Question: Look at the screen below (I'm using ):

Adding a padding can solve this problem but it is not responsive for mobile devices. Is there a better way to this?
'''
<link href="https://maxcdn.bootstrapcdn.com/bootstrap/4.0.0/css/bootstrap.min.css" rel="stylesheet" integrity="sha384-Gn5384xqQ1aoWXA+058RXPxPg6fy4IWvTNh0E263XmFcJlSAwiGgFAW/dAiS6JXm" crossorigin="anonymous">
<section>
<div class="container-fluid">
<div class="row">
<div class="col-md-6 bg-primary text-white ">
<h1>header 1</h1>
<p>Lorem ipsum dolor sit amet, consectetur adipisicing elit. Porro laboriosam est obcaecati veniam optio natus officiis tempora eum odit, cum dolores similique inventore neque? Error id eligendi ducimus, natus explicabo.20</p>
</div>
<div class="col-md-6 ">
<h1>Header 1</h1>
<p>Lorem ipsum dolor sit amet, consectetur adipisicing elit. Porro laboriosam est obcaecati veniam optio natus officiis tempora eum odit, cum dolores similique inventore neque? Error id eligendi ducimus, natus explicabo.20</p>
</div>
</div>
</div>
</section>
<section>
<div class="container">
<div class="row">
<div class="col-md-6 bg-primary text-white ">
<h1>Header 2</h1>
<p>Lorem ipsum dolor sit amet, consectetur adipisicing elit. Porro laboriosam est obcaecati veniam optio natus officiis tempora eum odit, cum dolores similique inventore neque? Error id eligendi ducimus, natus explicabo.20</p>
</div>
<div class="col-md-6">
<h1>Header 2</h1>
<p>Lorem ipsum dolor sit amet, consectetur adipisicing elit. Porro laboriosam est obcaecati veniam optio natus officiis tempora eum odit, cum dolores similique inventore neque? Error id eligendi ducimus, natus ex plicabo.20
</p>
</div>
</div>
</div>
</section>
'''
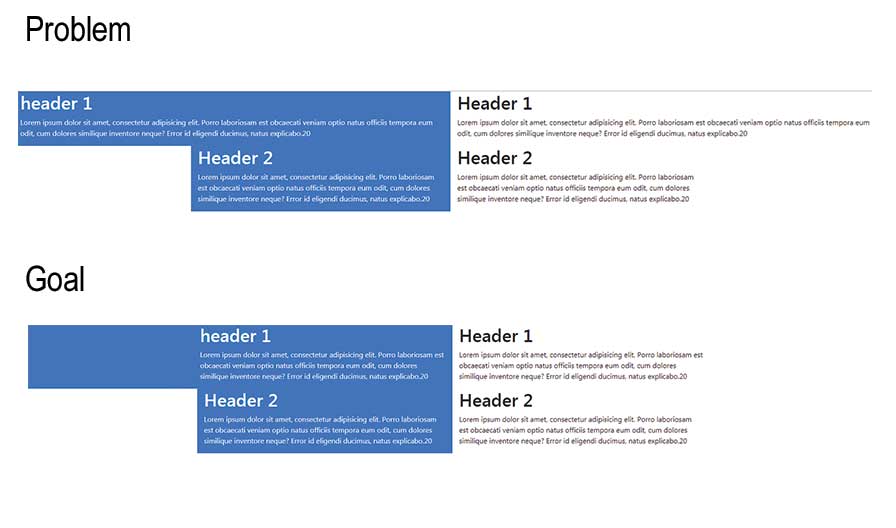
Answer: Check below upsated html
'''
<link href="https://maxcdn.bootstrapcdn.com/bootstrap/4.0.0/css/bootstrap.min.css" rel="stylesheet" integrity="sha384-Gn5384xqQ1aoWXA+058RXPxPg6fy4IWvTNh0E263XmFcJlSAwiGgFAW/dAiS6JXm" crossorigin="anonymous">
<section>
<div class="container-fluid">
<div class="row">
<div class="col-md-3 col-md-offset-3 bg-primary"></div>
<div class="col-md-3 bg-primary text-white ">
<h1>header 1</h1>
<p>Lorem ipsum dolor sit amet, consectetur adipisicing elit. Porro laboriosam est obcaecati veniam optio natus officiis tempora eum odit, cum dolores similique inventore neque? Error id eligendi ducimus, natus explicabo.20</p>
</div>
<div class="col-md-3">
<h1>Header 1</h1>
<p>Lorem ipsum dolor sit amet, consectetur adipisicing elit. Porro laboriosam est obcaecati veniam optio natus officiis tempora eum odit, cum dolores similique inventore neque? Error id eligendi ducimus, natus explicabo.20</p>
</div>
<div class="col-md-3"></div>
</div>
</div>
</section>
<section>
<div class="container-fluid">
<div class="row">
<div class="col-md-3 col-md-offset-3"></div>
<div class="col-md-3 bg-primary text-white ">
<h1>Header 2</h1>
<p>Lorem ipsum dolor sit amet, consectetur adipisicing elit. Porro laboriosam est obcaecati veniam optio natus officiis tempora eum odit, cum dolores similique inventore neque? Error id eligendi ducimus, natus explicabo.20</p>
</div>
<div class="col-md-3">
<h1>Header 2</h1>
<p>Lorem ipsum dolor sit amet, consectetur adipisicing elit. Porro laboriosam est obcaecati veniam optio natus officiis tempora eum odit, cum dolores similique inventore neque? Error id eligendi ducimus, natus ex plicabo.20
</p>
</div>
<div class="col-md-3"></div>
</div>
</div>
</section>
'''